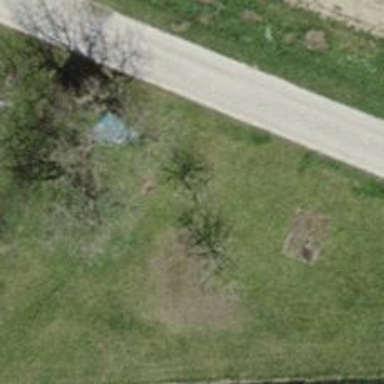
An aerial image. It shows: Single tag "natural: tree."